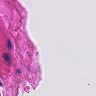
Metastatic tissue present: no